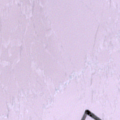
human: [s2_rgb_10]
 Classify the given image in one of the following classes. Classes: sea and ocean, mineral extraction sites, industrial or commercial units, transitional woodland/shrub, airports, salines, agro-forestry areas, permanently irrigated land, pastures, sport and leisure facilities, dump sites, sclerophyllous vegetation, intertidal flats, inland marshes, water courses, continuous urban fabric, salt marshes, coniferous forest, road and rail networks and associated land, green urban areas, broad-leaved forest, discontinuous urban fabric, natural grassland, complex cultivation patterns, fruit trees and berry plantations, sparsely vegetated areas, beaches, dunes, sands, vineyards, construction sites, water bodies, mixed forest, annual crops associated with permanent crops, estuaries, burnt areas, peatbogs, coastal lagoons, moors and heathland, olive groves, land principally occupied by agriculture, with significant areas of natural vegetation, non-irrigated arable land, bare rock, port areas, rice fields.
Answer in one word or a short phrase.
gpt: sea and ocean